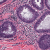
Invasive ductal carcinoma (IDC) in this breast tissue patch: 0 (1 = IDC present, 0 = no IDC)